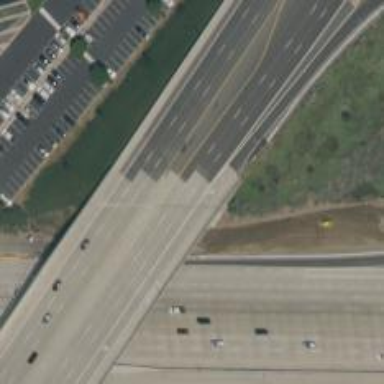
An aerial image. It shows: Primary highway.